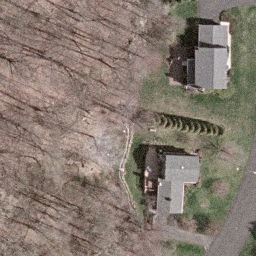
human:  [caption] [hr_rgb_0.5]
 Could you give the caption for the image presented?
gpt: Two houses are surrounded by withered plants and lawn in the sparse residential area .

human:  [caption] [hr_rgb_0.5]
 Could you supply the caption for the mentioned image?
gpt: This is a sparse residential area with two houses surrounded by withered plants and lawn .

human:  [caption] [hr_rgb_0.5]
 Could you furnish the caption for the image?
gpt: Two houses are surrounded by withered plants in the sparse residential area .

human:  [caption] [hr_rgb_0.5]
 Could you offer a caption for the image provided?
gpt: Two houses with some cars parked beside in the sparse residential area .

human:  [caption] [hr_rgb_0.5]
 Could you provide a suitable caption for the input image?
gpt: Two houses with plants surrounded and some cars parked beside .